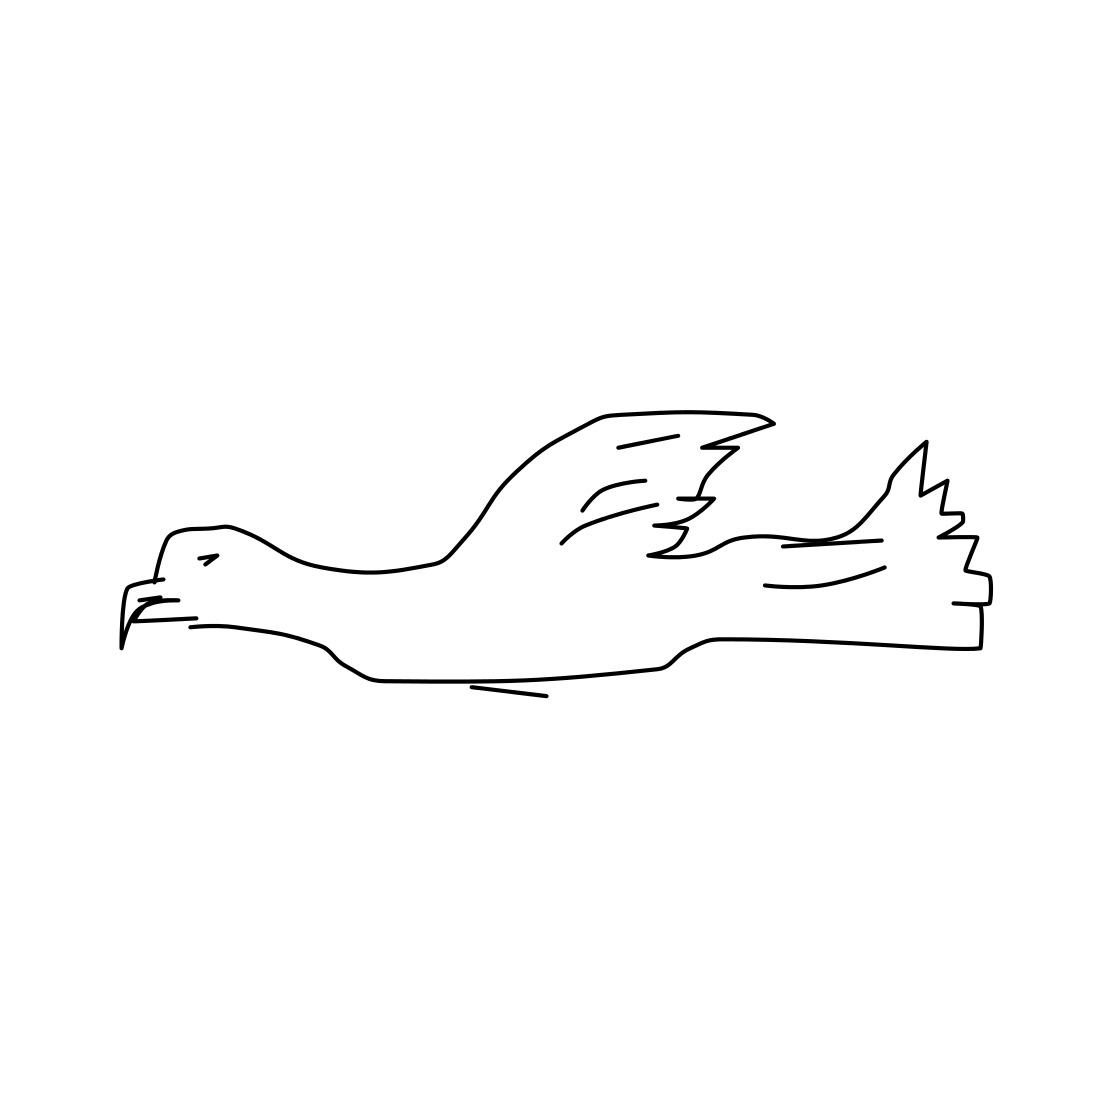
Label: parrot